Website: lowes
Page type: payment
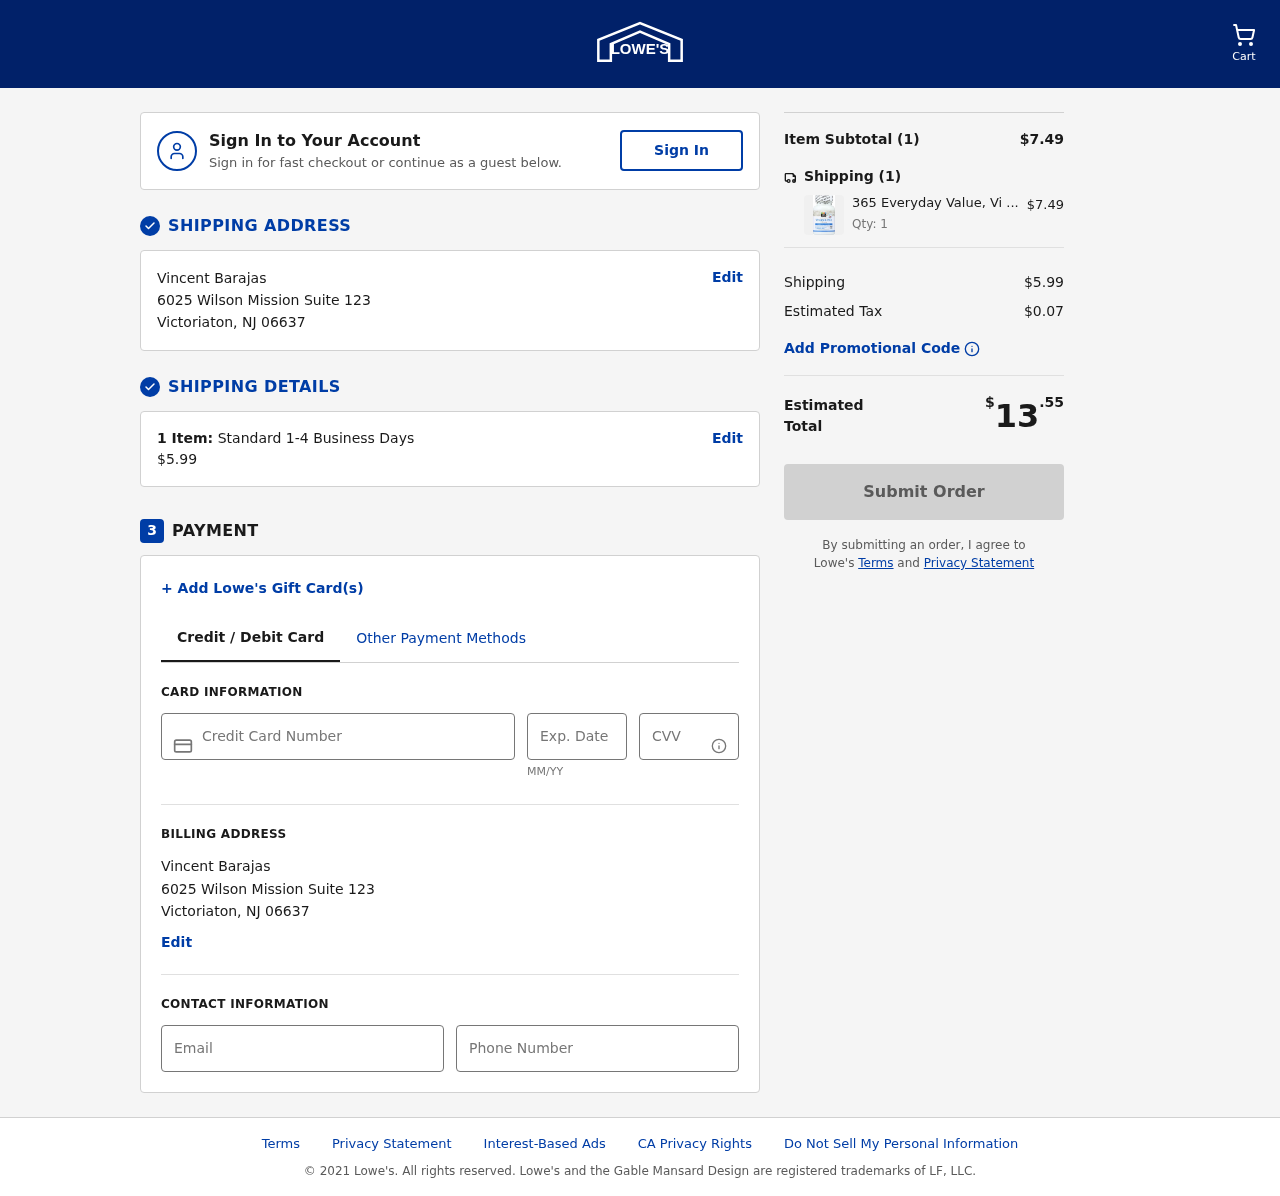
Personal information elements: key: PII_CARD_CVV
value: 146
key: PII_CARD_EXPIRY
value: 10/27
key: PII_CARD_NUMBER
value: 6011 2890 9170 8126
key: PII_CITY
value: Victoriaton
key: PII_EMAIL
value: vbarajas@gmail.com
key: PII_FULLNAME
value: Vincent Barajas
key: PII_PHONE
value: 9194285247
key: PII_POSTCODE
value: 06637
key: PII_STATE_ABBR
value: NJ
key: PII_STREET
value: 6025 Wilson Mission Suite 123
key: PII_FULLNAME2
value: Vincent Barajas
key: PII_CITY2
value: Victoriaton
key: PII_STATE_ABBR2
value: NJ
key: PII_POSTCODE_FULL
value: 06637
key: PII_POSTCODE_NUMERIC
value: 6637
Product elements: key: PRODUCT1_NAME
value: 365 Everyday Value, Vitamin B12 500mcg Lozenges, 100 ct
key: PRODUCT1_PRICE
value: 7.49
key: PRODUCT1_QUANTITY
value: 1
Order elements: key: ORDER_NUM_ITEMS
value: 1
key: ORDER_SHIPPING_COST
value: $5.99
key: ORDER_NUM_ITEMS2
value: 1
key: ORDER_SUBTOTAL
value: $7.49
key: ORDER_NUM_ITEMS3
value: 1
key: ORDER_SHIPPING_COST2
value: $5.99
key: ORDER_TAX
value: $0.07
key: ORDER_TOTAL
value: $13.55